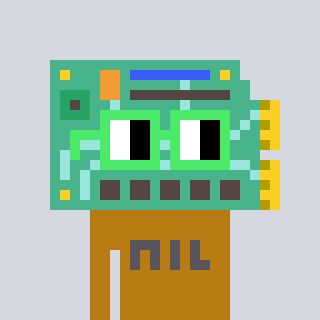
a pixel art character with square light green glasses, a chipboard-shaped head and a gold-colored body on a cool background